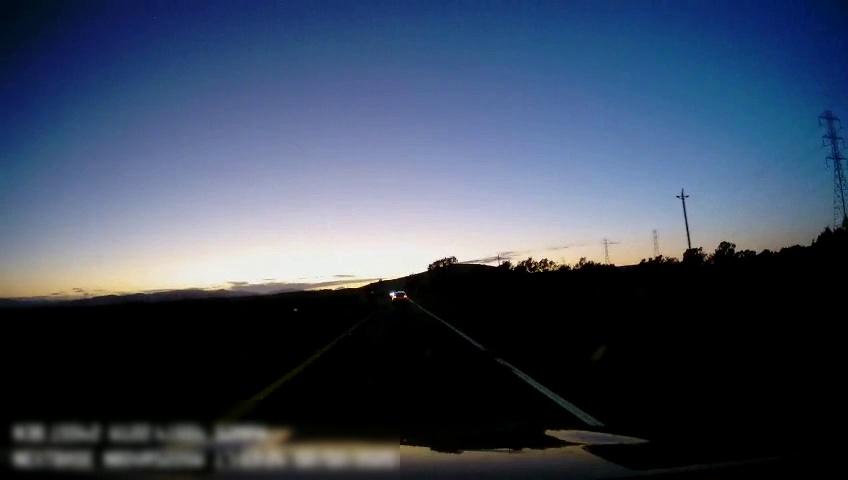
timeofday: Dusk/Dawn/Twilight
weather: Other
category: Drivable Space
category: Vehicles | Car
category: Lanes | Current Lane
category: Lanes | Current Lane